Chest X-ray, PA view. Patient: 74 years old, sex M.
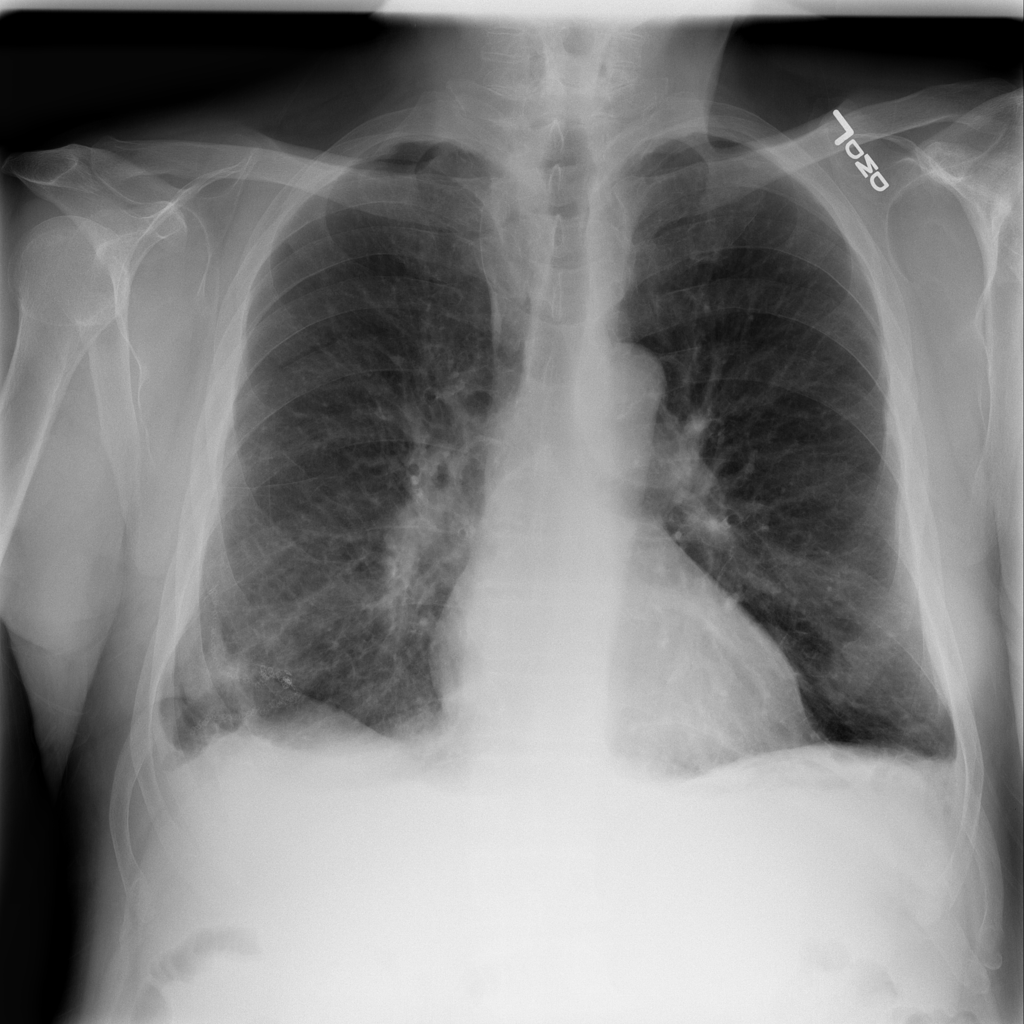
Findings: No Finding